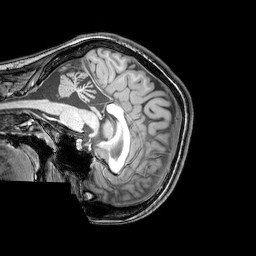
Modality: T1w
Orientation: sagittal
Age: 22
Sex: female
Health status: healthy
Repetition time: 0.081 s
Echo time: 0.037 s